Chest X-ray. View position: PA
Patient age: 40
Patient sex: F
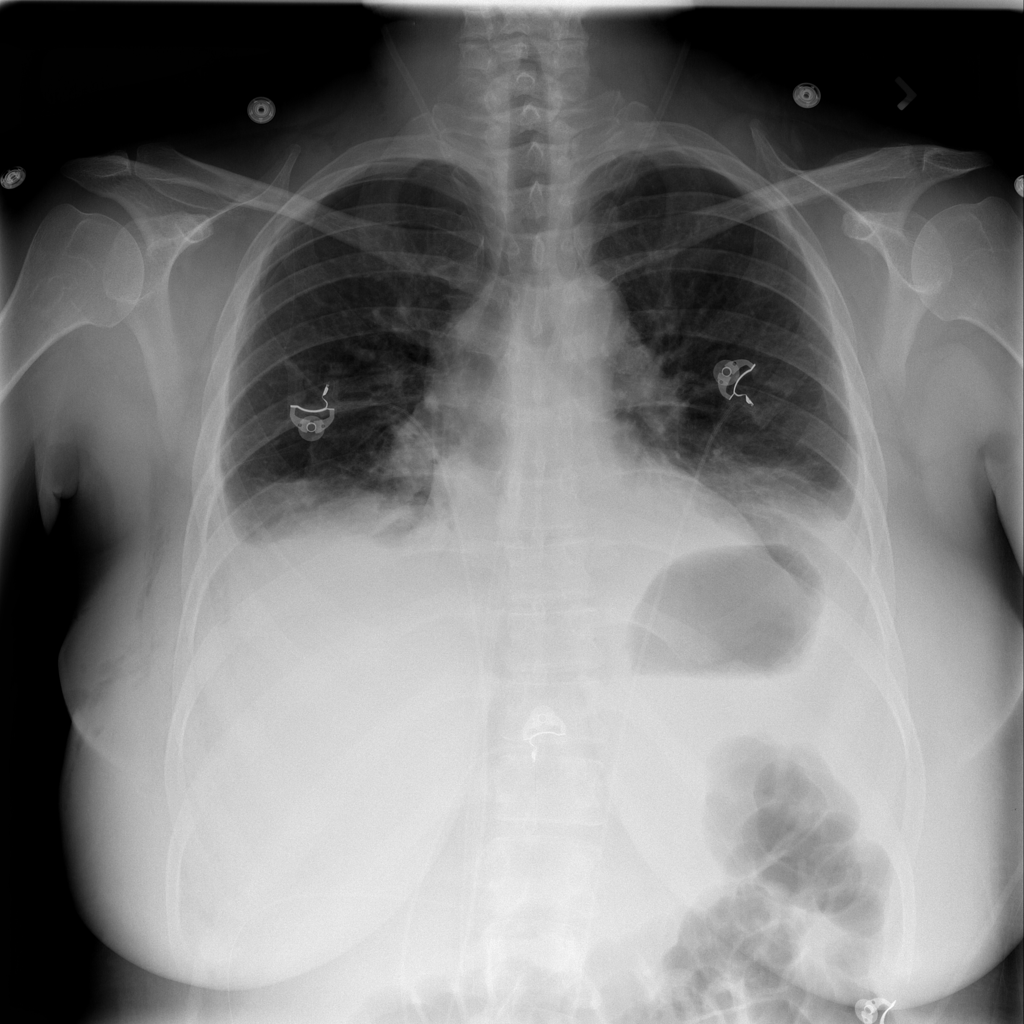
Finding: Pneumothorax